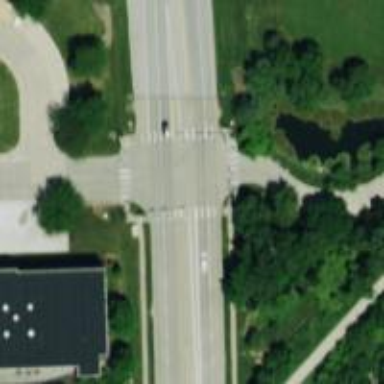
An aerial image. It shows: Crossing with pedestrian island and zebra markings.